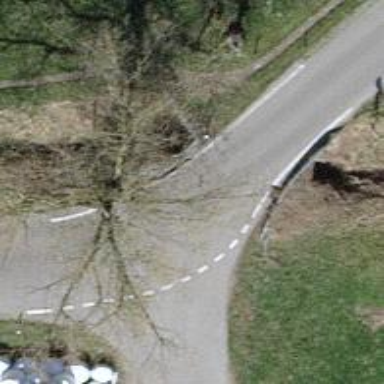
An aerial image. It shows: Historic wayside cross.